Question: My paid iOS app is under review to be released only in the Japan App Store. I'd like to create the free version with a link to paid version, but don't have the URL of the paid version.
<URL>, but when I search for my app there, it doesn't show up.
Another option suggested is to <URL>, but that will force the user through extra redirects.
iTunes connect gives my app url as starting with "<URL>.

I have the SKU and bundle ID, but what can I use for the URL?
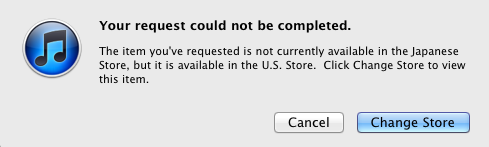
Answer: The link you get in iTunes Connect should work just by replacing 'http://' with 'itms-apps://'.
That being said this alert is strange, do you have anything linked to your iTunes account set to U.S English? I'm guessing this is just automatic, and once your app is approved this link should work provided the user that clicks the link's iTunes account is associated with the Japanese store.